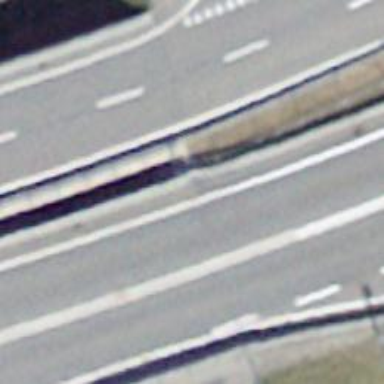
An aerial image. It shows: Motorway bridge with asphalt surface. It is part of trunk highway.